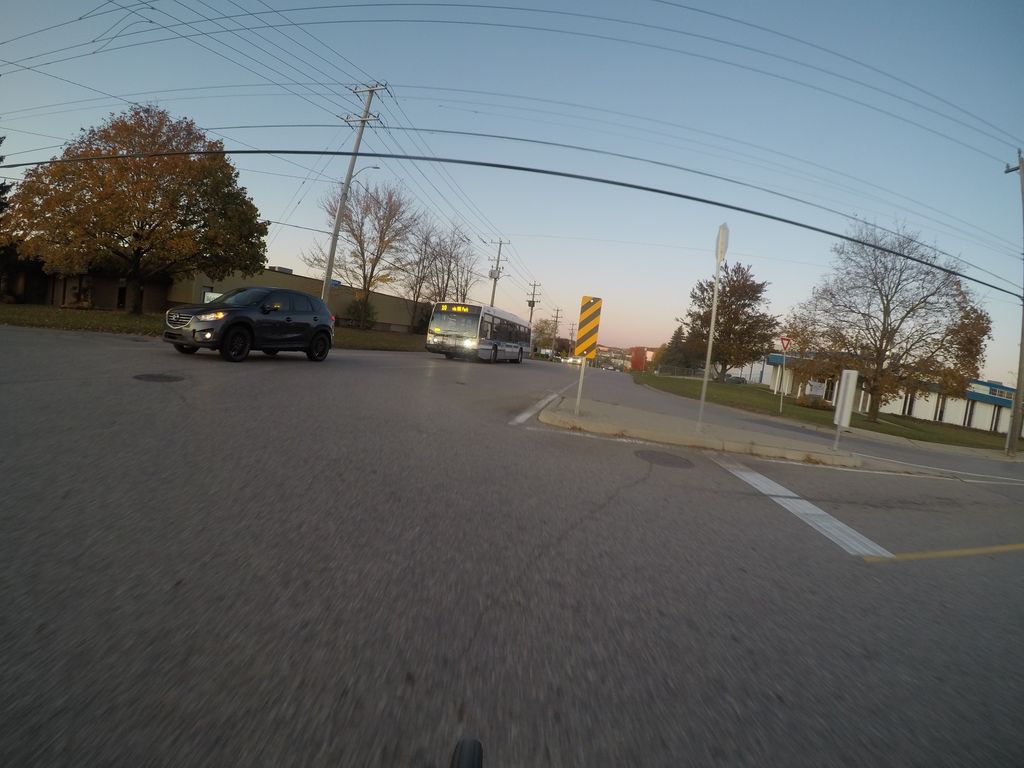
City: kitchener-waterloo